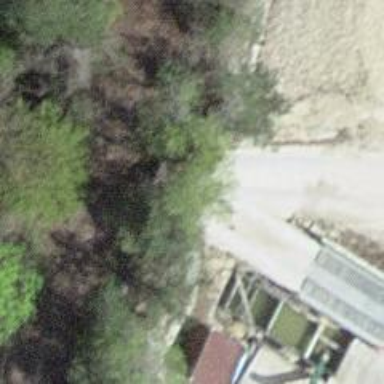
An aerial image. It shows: Driveway tunnel under the road.